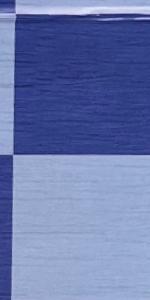
Label: Empty